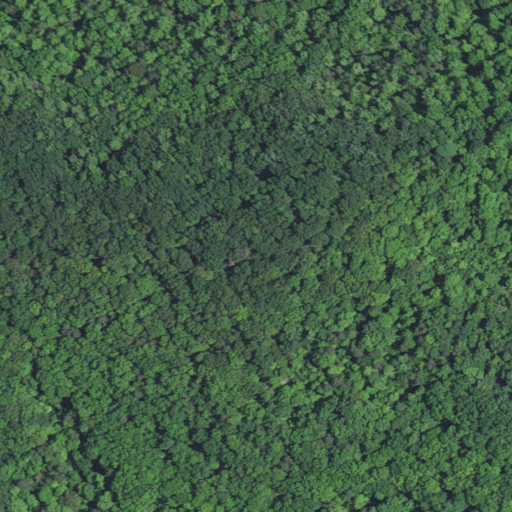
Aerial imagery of mountain in Kentucky named Mayfield Knob containing deciduous forest, mixed forest, and open development